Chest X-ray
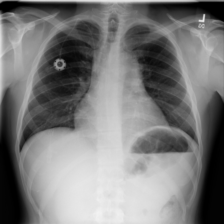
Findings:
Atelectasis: negative
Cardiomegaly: negative
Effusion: negative
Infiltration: negative
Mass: negative
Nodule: negative
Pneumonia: negative
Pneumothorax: negative
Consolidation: negative
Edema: negative
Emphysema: negative
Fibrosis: negative
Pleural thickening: negative
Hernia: negative